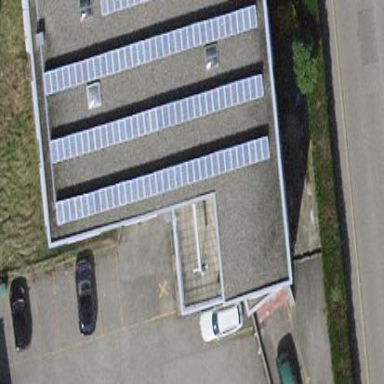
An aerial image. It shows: Industrial building with flat roof.